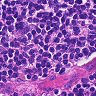
Metastatic tissue present: no